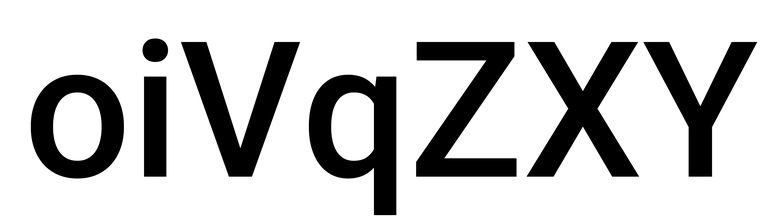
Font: Roboto_Medium